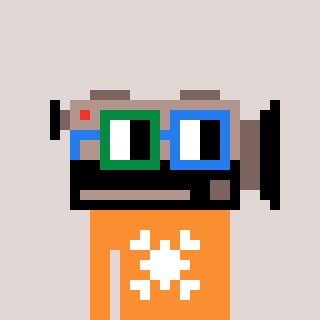
a pixel art character with square green and blue glasses, a camcorder-shaped head and a orange-colored body on a warm background